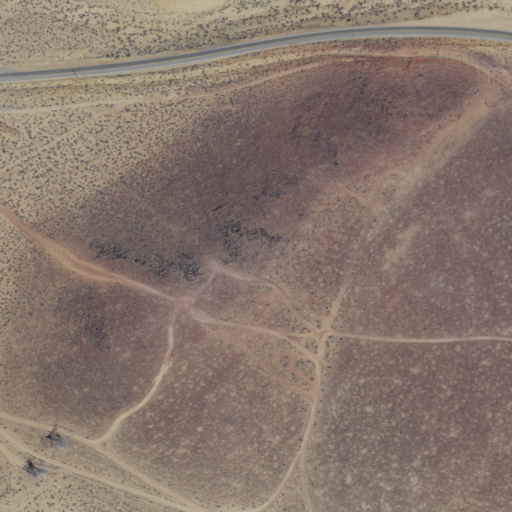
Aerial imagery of mountain in California named Red Hill containing grassland, shrub, open development, and low intensity development